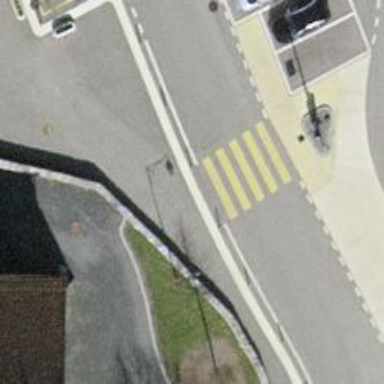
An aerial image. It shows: Uncontrolled zebra crossing on the road.